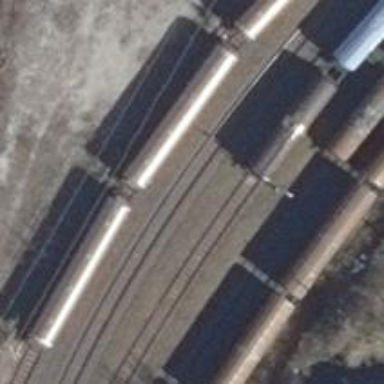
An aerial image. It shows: Rail spur service.